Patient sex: F
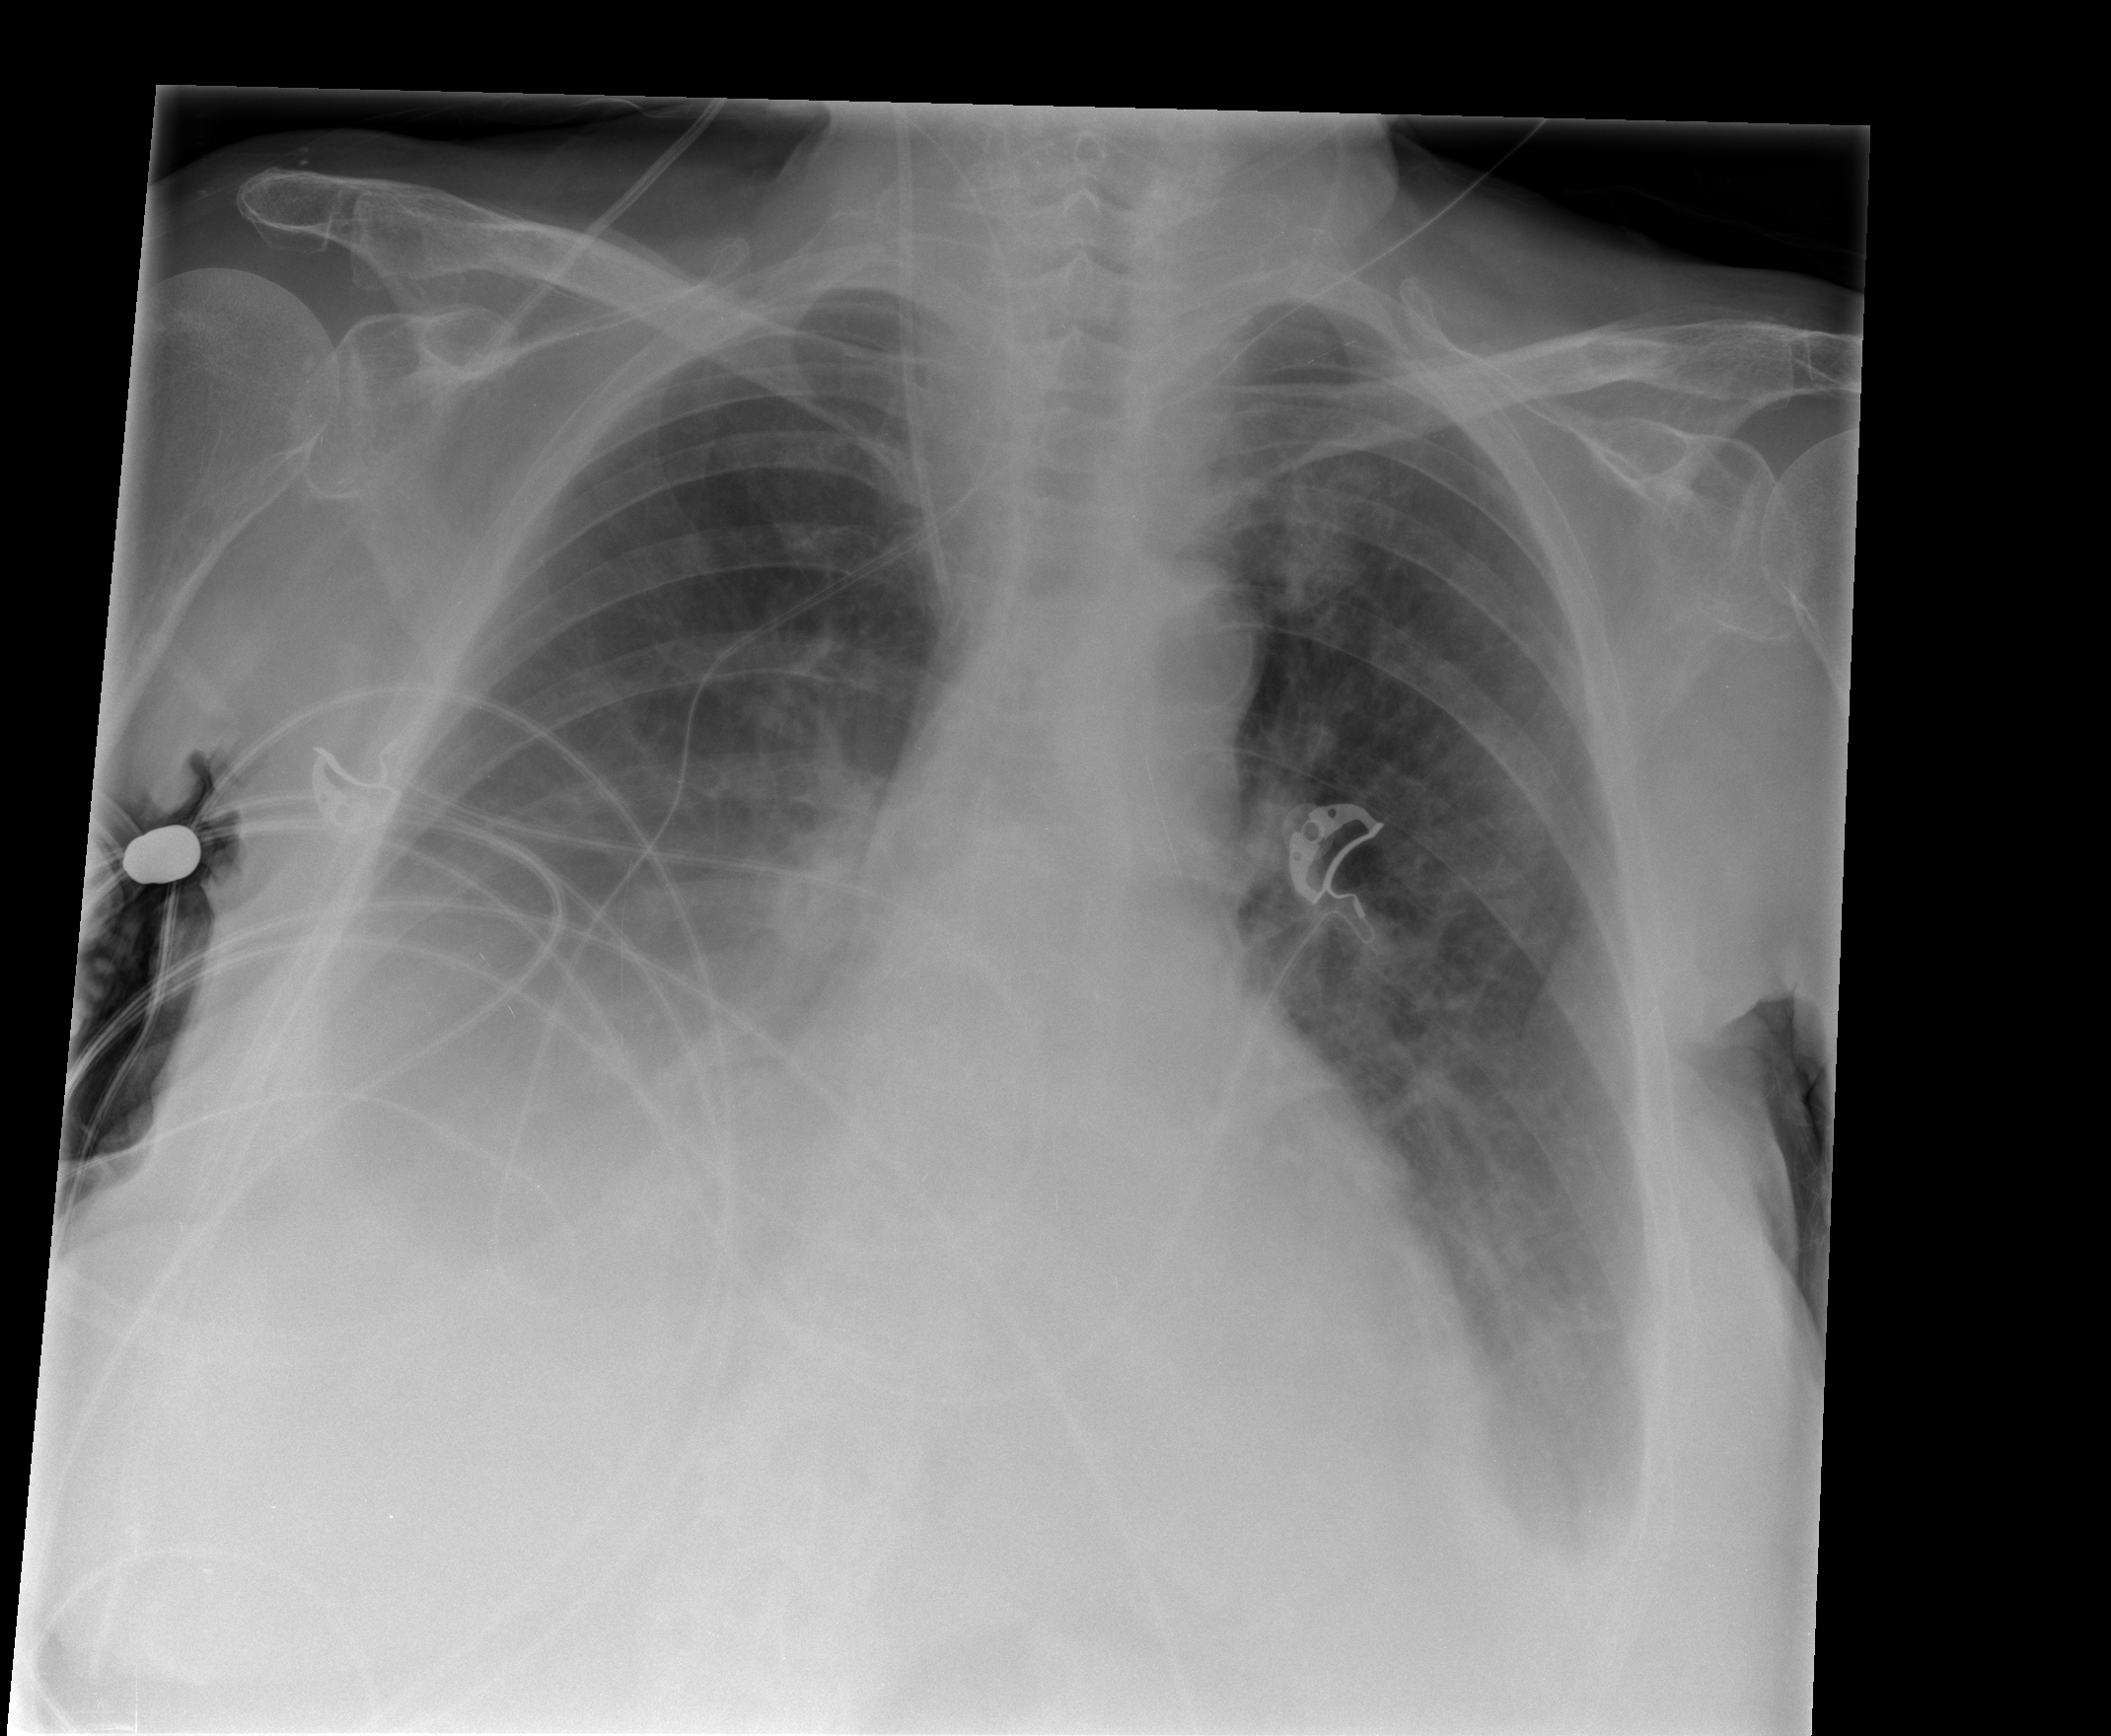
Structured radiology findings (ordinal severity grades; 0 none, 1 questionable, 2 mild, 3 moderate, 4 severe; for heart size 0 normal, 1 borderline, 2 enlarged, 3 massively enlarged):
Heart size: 2
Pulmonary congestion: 0
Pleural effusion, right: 3
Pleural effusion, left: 2
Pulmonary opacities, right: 0
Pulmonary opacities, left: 0
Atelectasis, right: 2
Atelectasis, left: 2